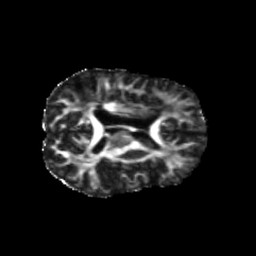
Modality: FA
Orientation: axial
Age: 50
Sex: female
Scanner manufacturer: siemens
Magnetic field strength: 3 T
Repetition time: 5.47 s
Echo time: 0.0854 s